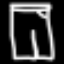
Label: pants